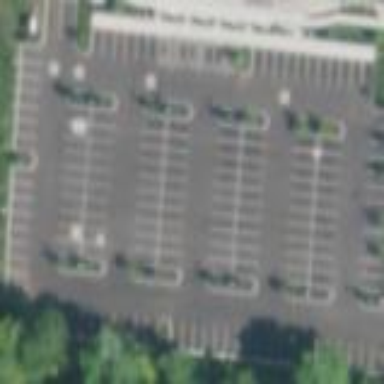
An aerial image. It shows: Parking area with surface parking facilities and park and ride service available.